Field crop: maize
Growth stage: 2
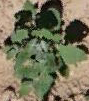
Species: chenopodium